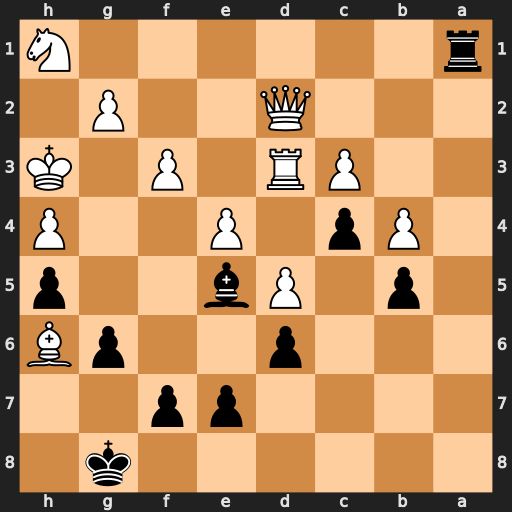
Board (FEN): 6k1/4pp2/3p2pB/1p1Pb2p/1Pp1P2P/2PR1P1K/3Q2P1/r6N
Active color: b
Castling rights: -
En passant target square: -
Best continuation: Rxh1#